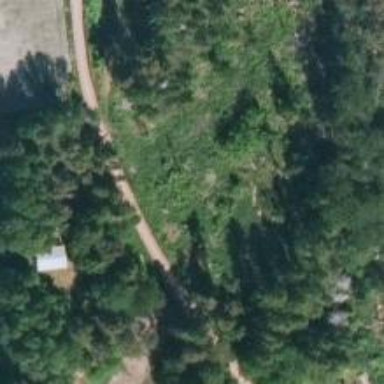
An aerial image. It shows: Simple road.